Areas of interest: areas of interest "Library"
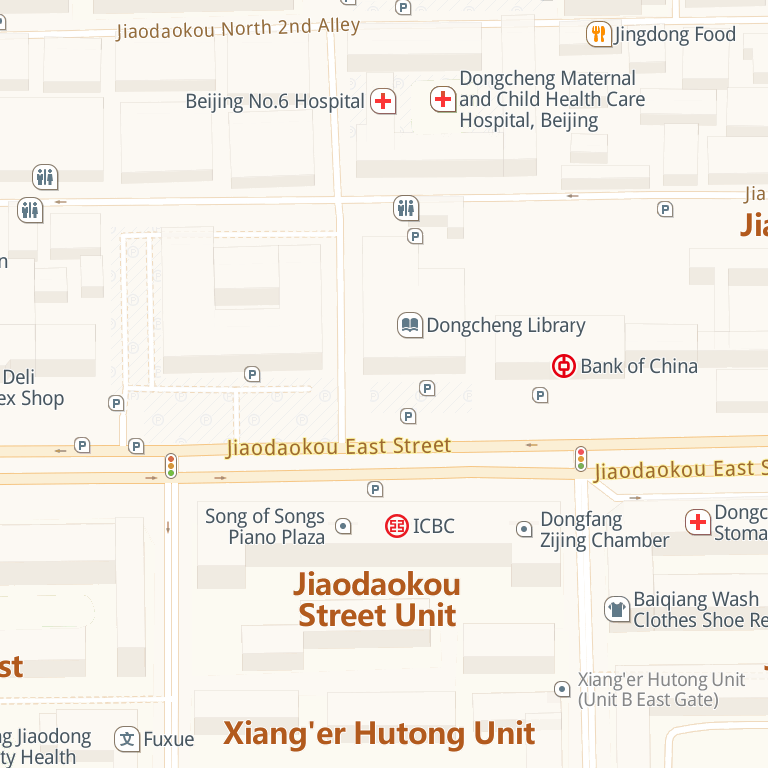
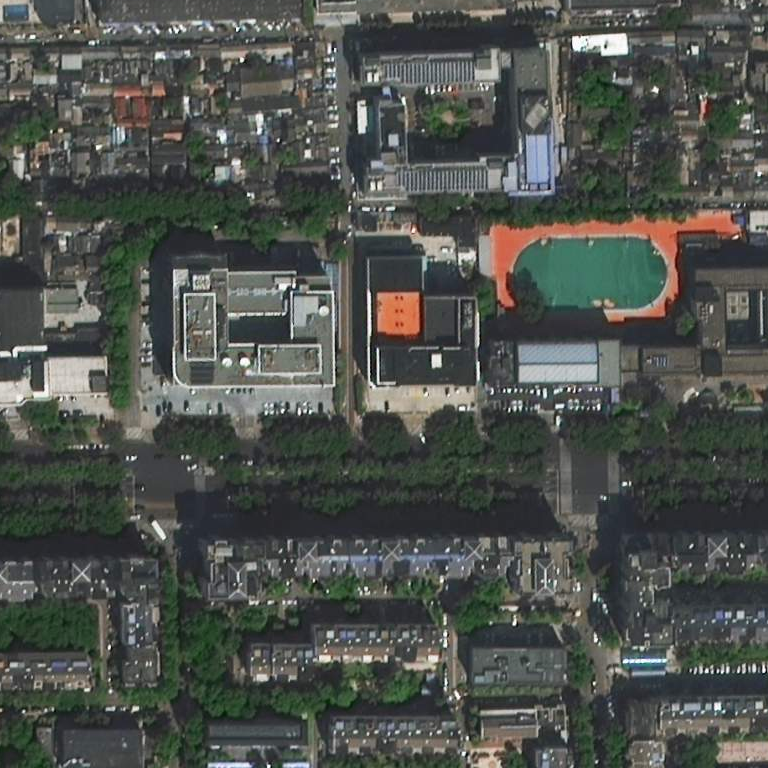